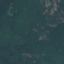
Label: Forest